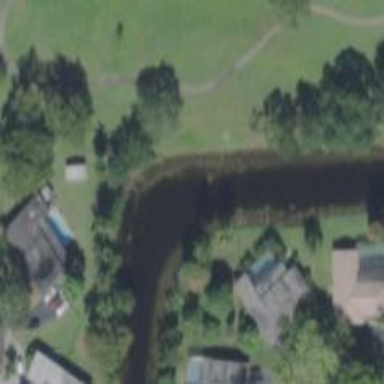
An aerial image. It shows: Canal.